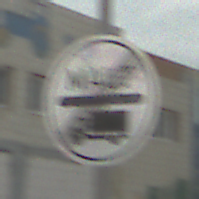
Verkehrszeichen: EndeMautpflicht
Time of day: MorningAfternoon
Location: Outdoor (Suburban)
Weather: PartlyCloudy
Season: NotSpecified
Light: Natural